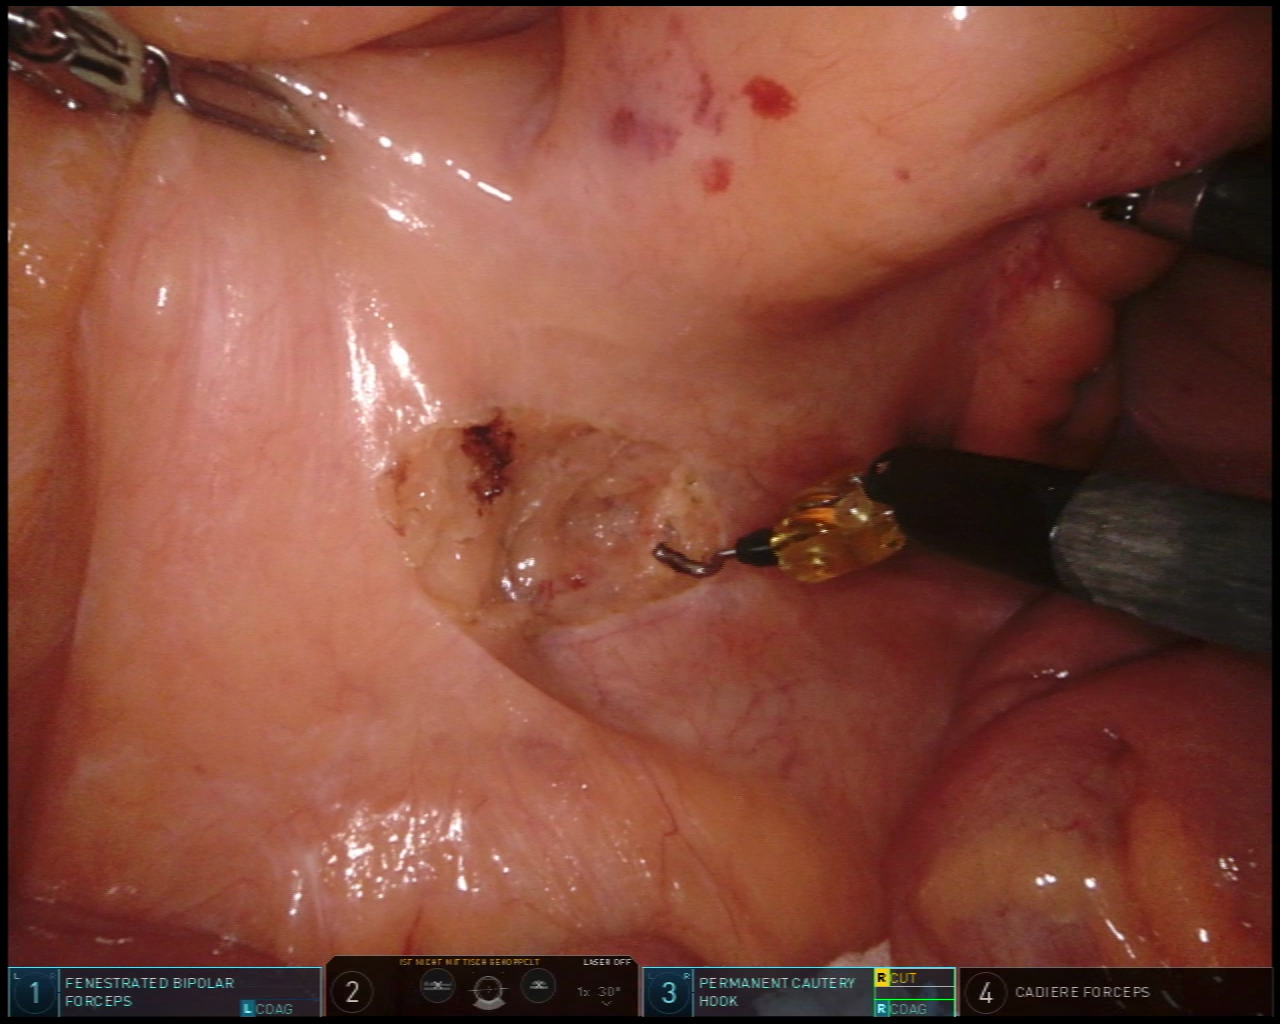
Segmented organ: small_intestine
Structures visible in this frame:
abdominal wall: yes
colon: no
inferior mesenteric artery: no
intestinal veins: no
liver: no
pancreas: no
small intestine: yes
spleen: no
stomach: no
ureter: no
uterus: no
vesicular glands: no